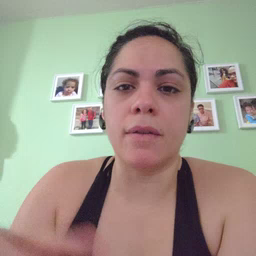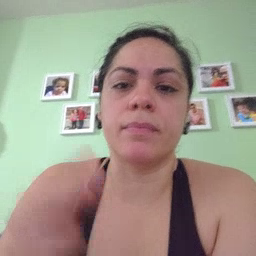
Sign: napkin